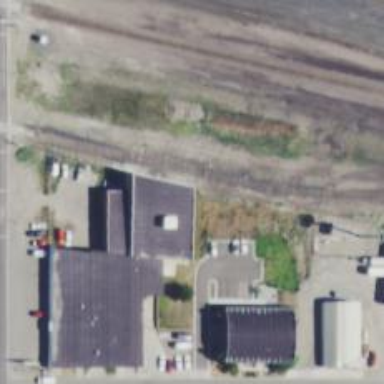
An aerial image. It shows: Railway siding with rails.